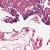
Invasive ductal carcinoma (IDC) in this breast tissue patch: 0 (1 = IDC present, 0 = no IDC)